Question: Does anyone know how to get rid of the superfluous white space at the top of a split editor pane in the latest version of eclipse (I think it's been around since Indigo actually). To me it looks like the minimise and maximise buttons have been misplaced, see image below.

I know editor planes can be split in a different way, but that is a problem when I switch perspectives, or open new files (they always open in the original editor pane).
I know it is a minor thing, but wasted real estate on my screen annoys me.
Thanks,
Stephen
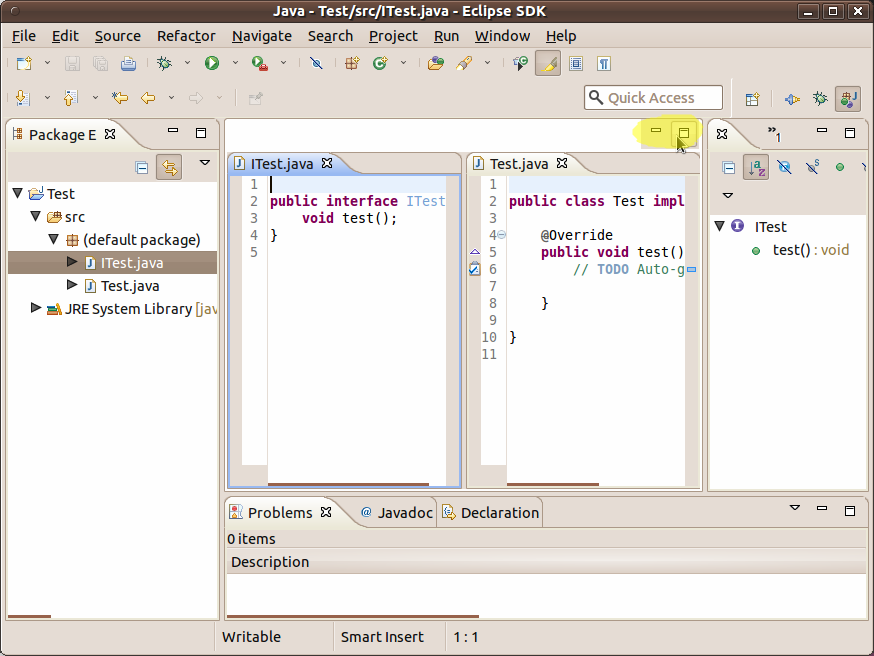
Answer: I've dealt with this on numerous occasions and still occurs on Juno.
If you open two files in the order: 'ITest.java', 'Test.java' and drag the second/rightmost file ('Test.java') to create the split the whitepace will be created (as your picture). The fix is to drag the first/leftmost file ('ITest.java') to create the split and then the whitespace is not created.